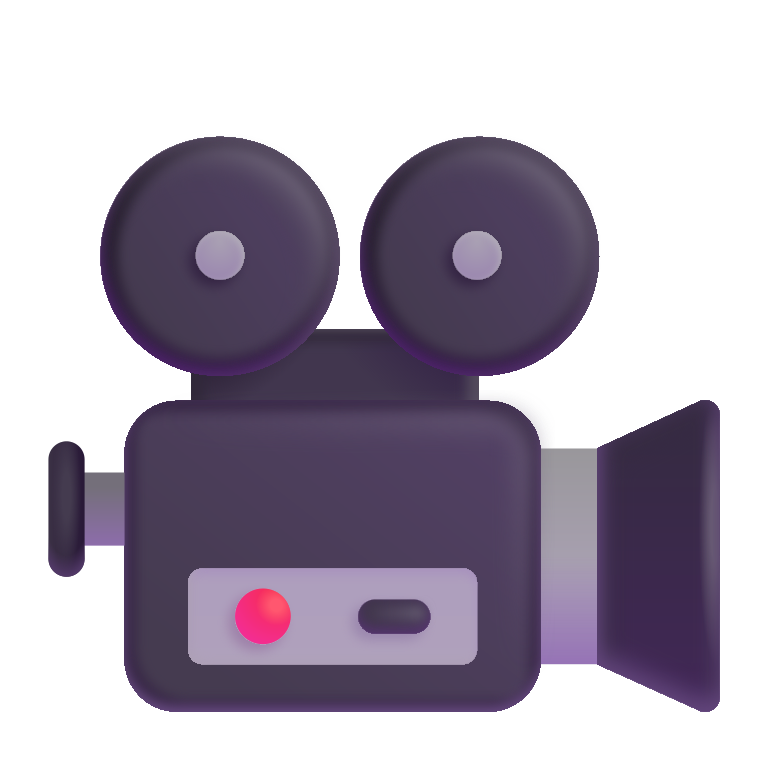
movie camera color